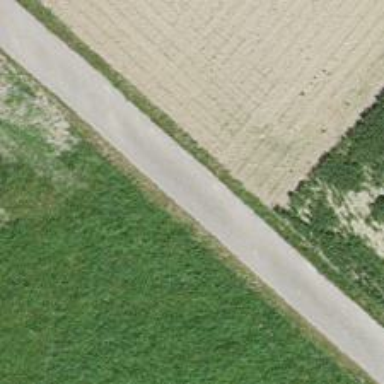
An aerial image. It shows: Asphalt track with grade1 surface suitable for agricultural vehicles.